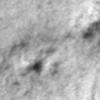
Label: no_change